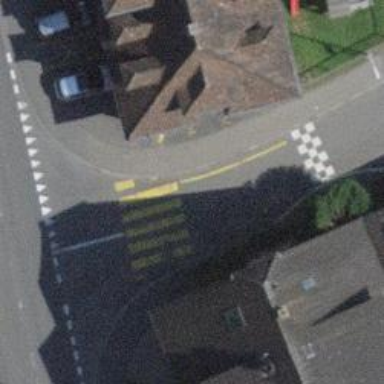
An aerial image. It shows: Footway with zebra crossing.